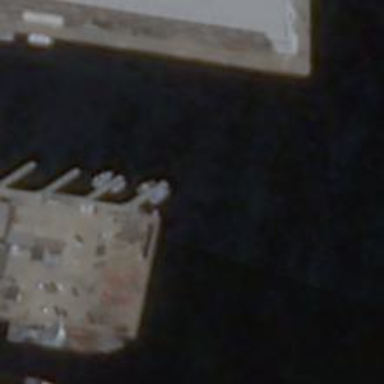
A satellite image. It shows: Man-made pier.